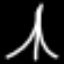
Label: The Eiffel Tower